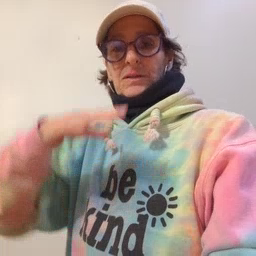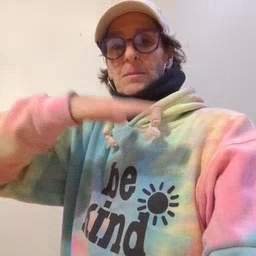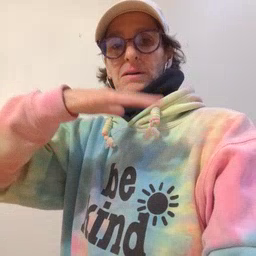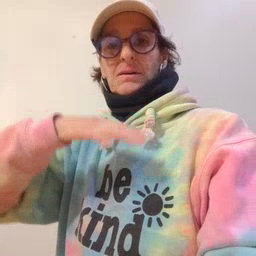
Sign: table